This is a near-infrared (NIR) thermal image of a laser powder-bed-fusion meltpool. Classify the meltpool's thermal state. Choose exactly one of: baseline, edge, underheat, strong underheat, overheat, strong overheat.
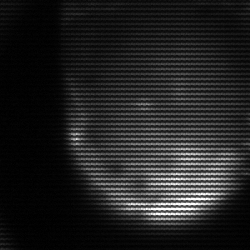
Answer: edge